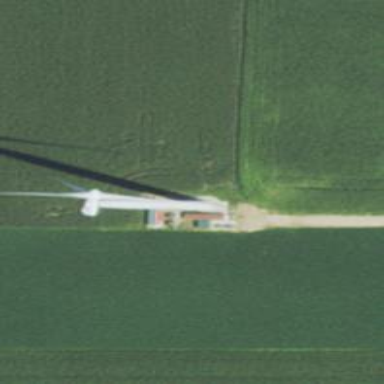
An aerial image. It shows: Wind generator powered by wind turbines of horizontal axis type. It is manufactured by Vestas.